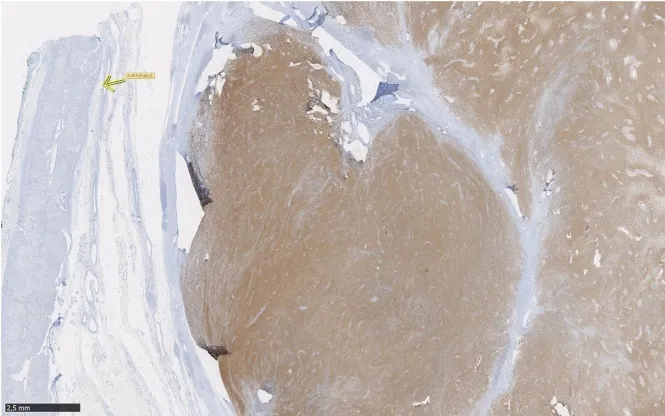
Immunohistochemical analysis: negative CKAE1-AE3, synaptophysine and chromogranine, but diffusely positive S-100 and CD68 (PGM1) staining across the tumor.
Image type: pathology (immunostaining)